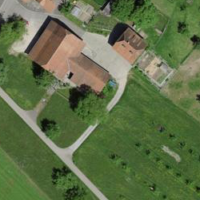
EUNIS habitat code: 25
Species observed at this site:
Vicia sepium